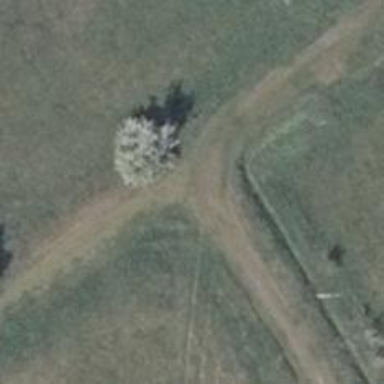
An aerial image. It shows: Grass track with grade4 surface.